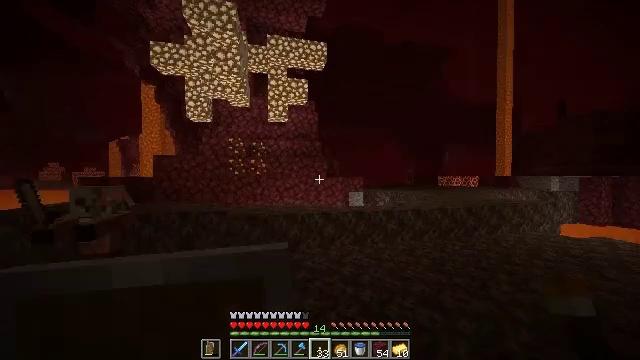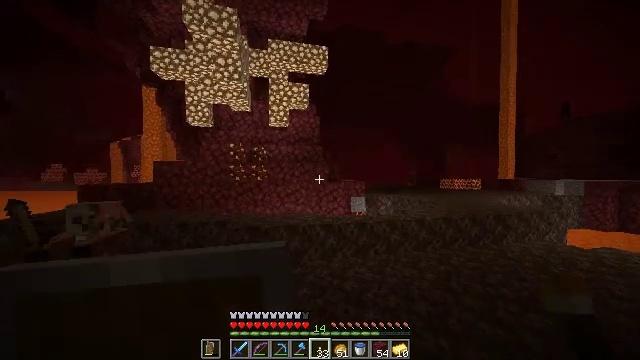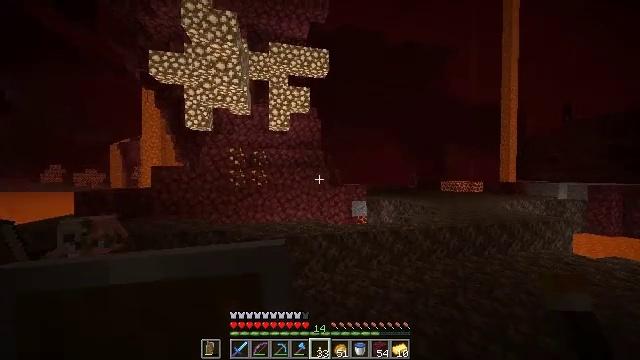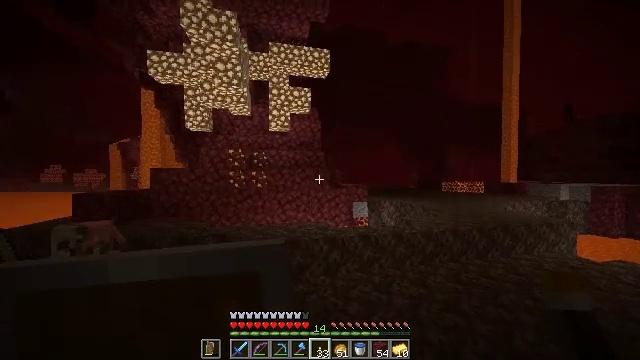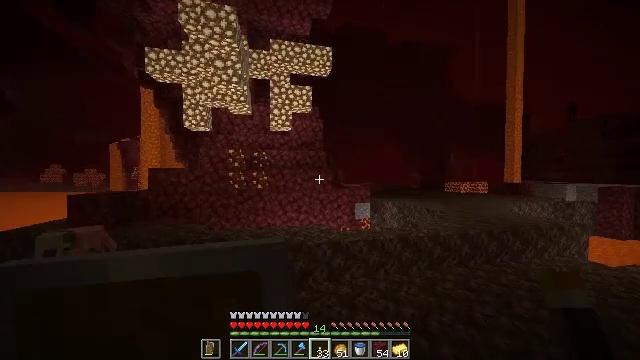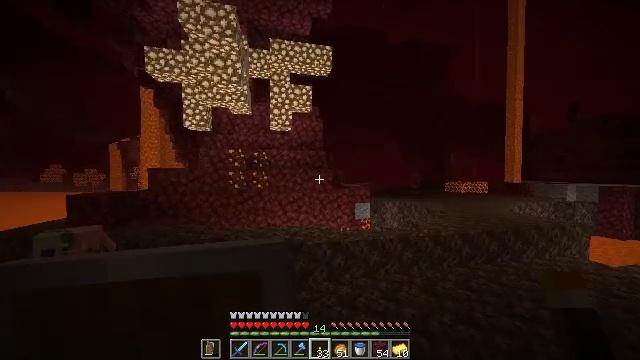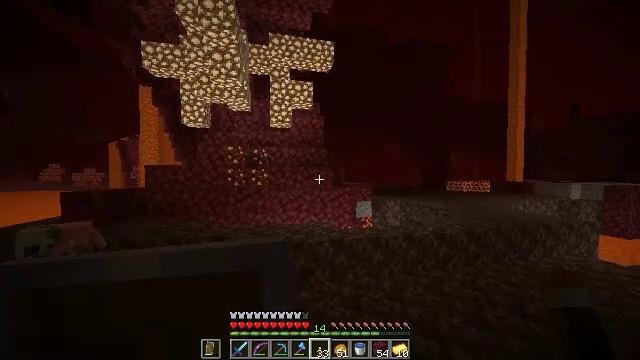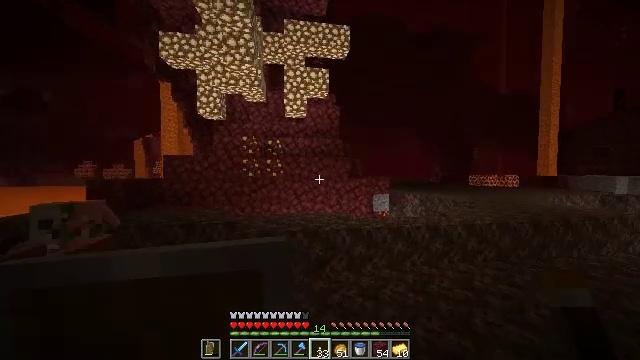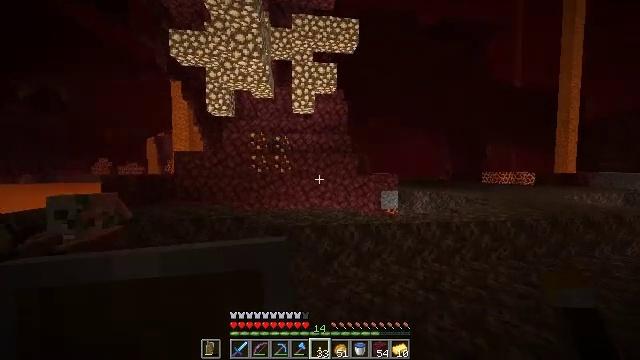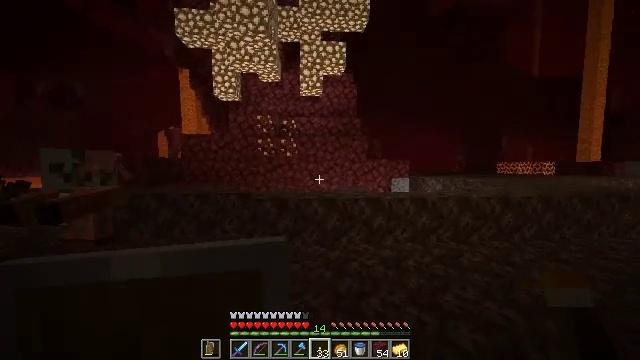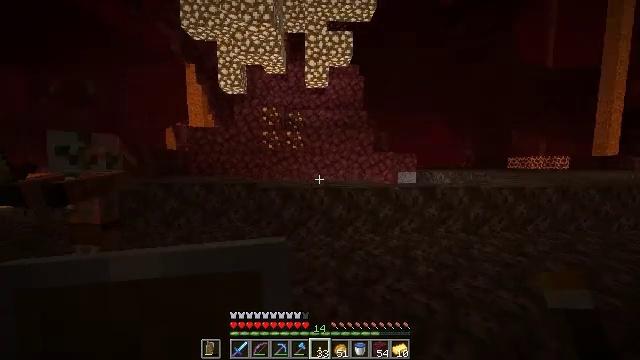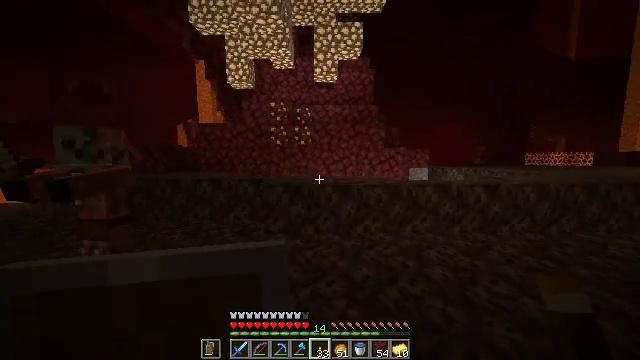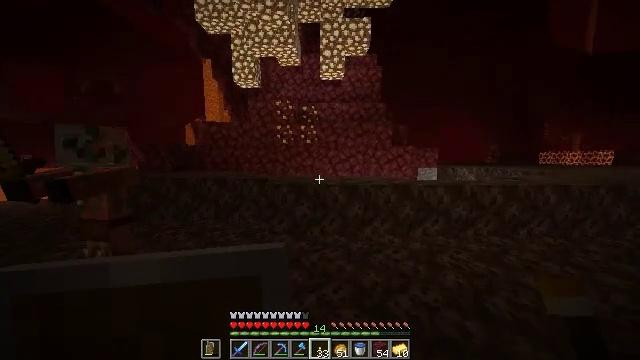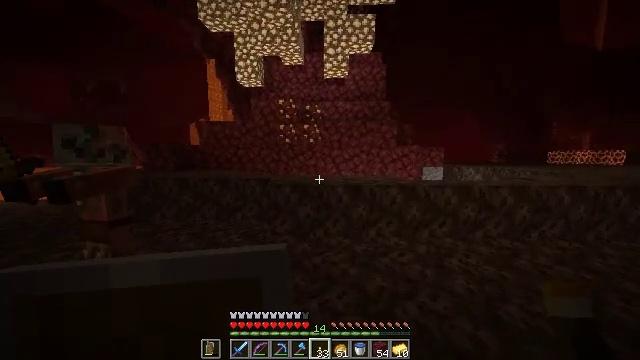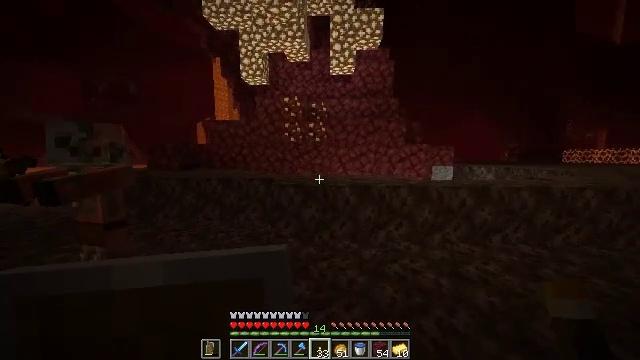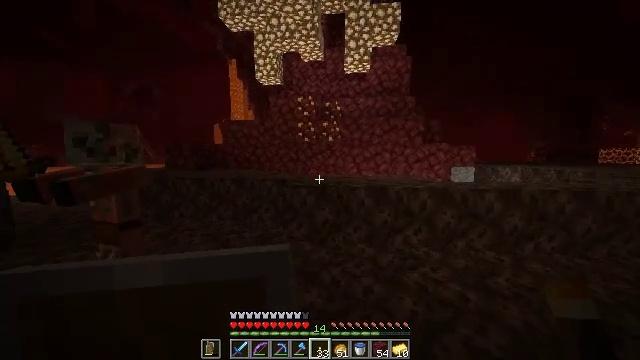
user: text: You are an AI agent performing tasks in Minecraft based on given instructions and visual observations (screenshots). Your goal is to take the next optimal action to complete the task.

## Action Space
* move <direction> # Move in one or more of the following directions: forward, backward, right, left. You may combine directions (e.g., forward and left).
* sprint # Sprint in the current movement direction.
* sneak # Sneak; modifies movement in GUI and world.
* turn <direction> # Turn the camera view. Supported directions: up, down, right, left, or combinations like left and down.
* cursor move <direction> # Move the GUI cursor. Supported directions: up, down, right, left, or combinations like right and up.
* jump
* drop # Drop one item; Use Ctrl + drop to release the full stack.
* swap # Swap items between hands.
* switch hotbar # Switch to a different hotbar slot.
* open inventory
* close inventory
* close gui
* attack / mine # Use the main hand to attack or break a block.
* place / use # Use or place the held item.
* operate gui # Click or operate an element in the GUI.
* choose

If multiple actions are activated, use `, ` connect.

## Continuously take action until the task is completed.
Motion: motion action
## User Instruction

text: Smash the glowstone with a tool.
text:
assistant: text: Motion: move forward and move left, jump
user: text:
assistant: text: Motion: move forward and move left, jump
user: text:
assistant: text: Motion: move forward
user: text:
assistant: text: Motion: move forward
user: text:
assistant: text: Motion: move forward
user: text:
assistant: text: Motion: move forward, sprint
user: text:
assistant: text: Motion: move forward, sprint, turn left
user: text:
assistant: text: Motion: move forward, sprint, turn left
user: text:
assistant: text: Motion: move forward, turn left and down
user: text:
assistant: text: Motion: move forward, turn left
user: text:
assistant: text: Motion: move forward, turn left
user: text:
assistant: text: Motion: move forward, turn left
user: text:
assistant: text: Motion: move forward
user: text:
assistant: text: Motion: move forward, turn left
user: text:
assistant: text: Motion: move forward, turn left
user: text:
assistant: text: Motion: move forward, turn left
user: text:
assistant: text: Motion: move forward, turn left
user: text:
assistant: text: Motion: move forward
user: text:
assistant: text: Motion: move forward
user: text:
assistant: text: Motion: move forward
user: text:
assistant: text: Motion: move forward
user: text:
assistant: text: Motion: move forward
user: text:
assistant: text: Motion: move forward
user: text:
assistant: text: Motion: move forward
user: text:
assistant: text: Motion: move forward
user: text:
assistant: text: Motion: move forward, turn right and down
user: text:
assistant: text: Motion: move forward, turn right and down
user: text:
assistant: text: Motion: move forward, turn right and down
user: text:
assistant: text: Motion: move forward
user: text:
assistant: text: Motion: move forward